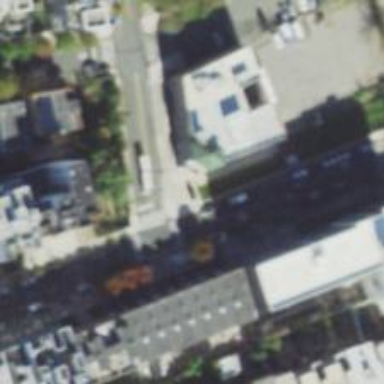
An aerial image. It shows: Residential road with separate sidewalk.